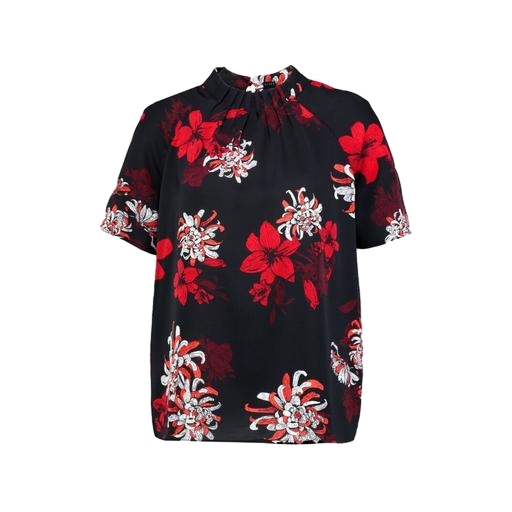
red floral-print top, floral short-sleeved shirt, black pussy-bow floral-print blouse, white background